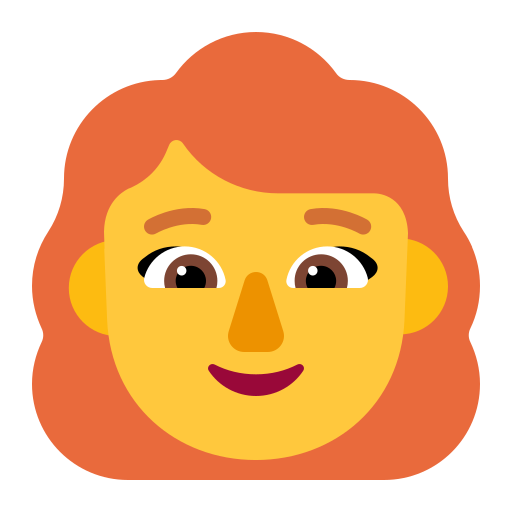
woman red hair flat default